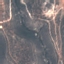
Land use / land cover: HerbaceousVegetation